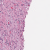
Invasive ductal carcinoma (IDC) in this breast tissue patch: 1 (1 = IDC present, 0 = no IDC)